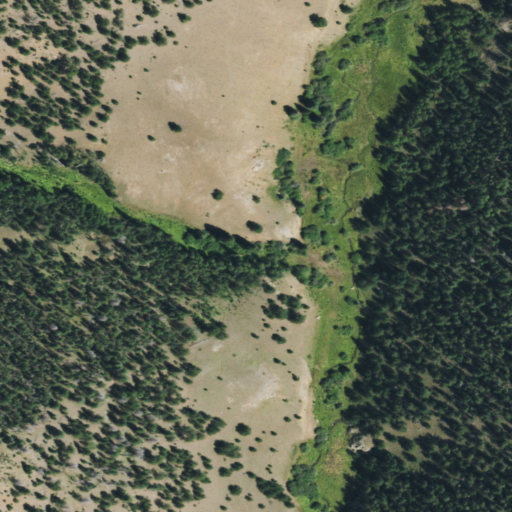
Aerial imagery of valley in Colorado named Royal Gulch containing evergreen forest, shrub, woody wetlands, and grassland